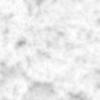
Label: no_change